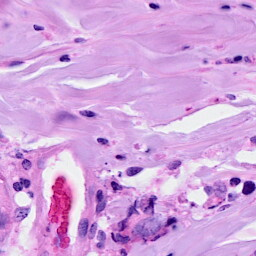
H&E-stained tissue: Breast